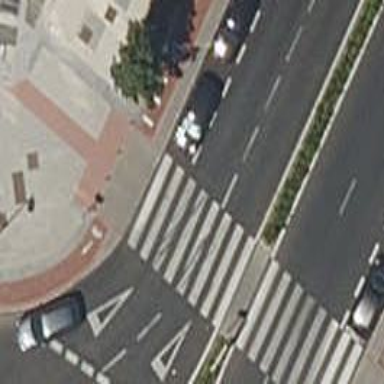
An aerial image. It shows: Uncontrolled zebra crossing on footway.